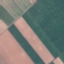
Land use / land cover: AnnualCrop